Question: I'm fairly new to JavaFX and FXML. I've coded some java swing but that is a long time ago.
To learn something new I'm creating a little board game but I can't seem to line up my GridPane with Rectangles inside it properly (The GridPane is inside a BorderPane).
By that I mean (I believe) my GridPane is not binded properly. As you can see in my screenshot the GridPane doesn't move with the BorderPane when I resize the window.
These are my classes:
Main
'''
public class Main extends Application {
@Override
public void start(Stage primaryStage) throws Exception{
BorderPane root = FXMLLoader.load(getClass().getResource("sample.fxml"));
Scene scene = new Scene(root, 800, 900);
primaryStage.setTitle("Testing");
primaryStage.setScene(scene);
primaryStage.show();
primaryStage.toFront();
}
public static void main(String[] args) {
launch(args);
}
}
'''
Controller:
'''
public class Controller implements Initializable {
@FXML private GridPane gridBoard;
@FXML private BorderPane borderPane;
public void initialize(java.net.URL location,
java.util.ResourceBundle resources) {
gridBoard.prefHeightProperty().bind(borderPane.heightProperty());
gridBoard.prefWidthProperty().bind(borderPane.widthProperty());
}
public void fillBoardEvent(ActionEvent event) {
for(int i = 0; i < 50; i++) {
for(int j = 0; j < 50; j++) {
InitiateCells n;
// This is for creating the rectangles
// and to give some specific cells
// different color
if(i == 24) {
if(j == 19 || j == 20 || j == 21 || j == 22 || j == 23 || j == 24 || j == 25 || j == 26 || j == 27 ||
j == 28 || j == 29) {
n = new InitiateCells("" + i + "/" + j, 12, 12, i, j, 0);
} else {
n = new InitiateCells("" + i + "/" + j, 12, 12, i, j);
}
} else {
n = new InitiateCells("" + i + "/" + j, 12, 12, i, j);
}
}
}
}
public void exitEvent(ActionEvent event) {
System.exit(0);
}
public class InitiateCells extends Rectangle {
private String name;
private double width;
private double height;
public InitiateCells(String name, double width, double height, int rowIndex, int columnIndex) {
super(width, height);
this.name = name;
this.width = width;
this.height = height;
setFill(Color.web("#282828"));
setStroke(Color.web("#3b3b3b"));
setStrokeType(StrokeType.OUTSIDE);
setStrokeWidth(2.0);
gridBoard.add(this, columnIndex, rowIndex);
}
public InitiateCells(String name, double width, double height, int rowIndex, int columnIndex, int value) {
super(width, height);
this.name = name;
this.width = width;
this.height = height;
setFill(Color.web("#282828"));
setStroke(Color.web("#3b3b3b"));
setStrokeType(StrokeType.OUTSIDE);
setStrokeWidth(2.0);
gridBoard.add(this, columnIndex, rowIndex);
}
'''
Sample.fxml
'''
<BorderPane maxHeight="-Infinity" maxWidth="-Infinity" minHeight="-Infinity" minWidth="-Infinity" prefHeight="800.0"
prefWidth="800.0" xmlns="http://javafx.com/javafx/8" xmlns:fx="http://javafx.com/fxml/1"
fx:controller="sample.Controller" fx:id="borderPane">
<center>
<GridPane prefHeight="770.0" prefWidth="800.0" BorderPane.alignment="CENTER" fx:id="gridBoard" >
<children>
</children>
</GridPane>
</center>
<top>
<VBox prefHeight="30.0" prefWidth="800.0" BorderPane.alignment="TOP_CENTER">
<children>
<MenuBar>
<menus>
<Menu text="File">
<items>
<MenuItem text="New Game" onAction="#fillBoardEvent"/>
<MenuItem text="Save as GIF"/>
<MenuItem text="Export statistics"/>
<MenuItem text="Exit" onAction="#exitEvent"/>
</items>
</Menu>
<Menu text="Help">
<items>
<MenuItem text="Game of Life"/>
<MenuItem text="How to play"/>
<MenuItem text="Open Javadoc"/>
</items>
</Menu>
<Menu text="About">
<MenuItem text="Game of Life"/>
<MenuItem text="How to play"/>
<MenuItem text="Open Javadoc"/>
</Menu>
</menus>
</MenuBar>
</children>
</VBox>
</top>
<bottom>
<VBox prefHeight="70.0" prefWidth="800.0" BorderPane.alignment="BOTTOM_CENTER">
<children>
<ProgressBar prefHeight="70.0" prefWidth="800.0" progress="50.0" />
</children>
</VBox>
</bottom>
</BorderPane>
'''
This is the problem; When I try to resize the window, my GridPane and VBox stays in the same place. It should go from edge to edge when I resize the window.
This is how it looks:

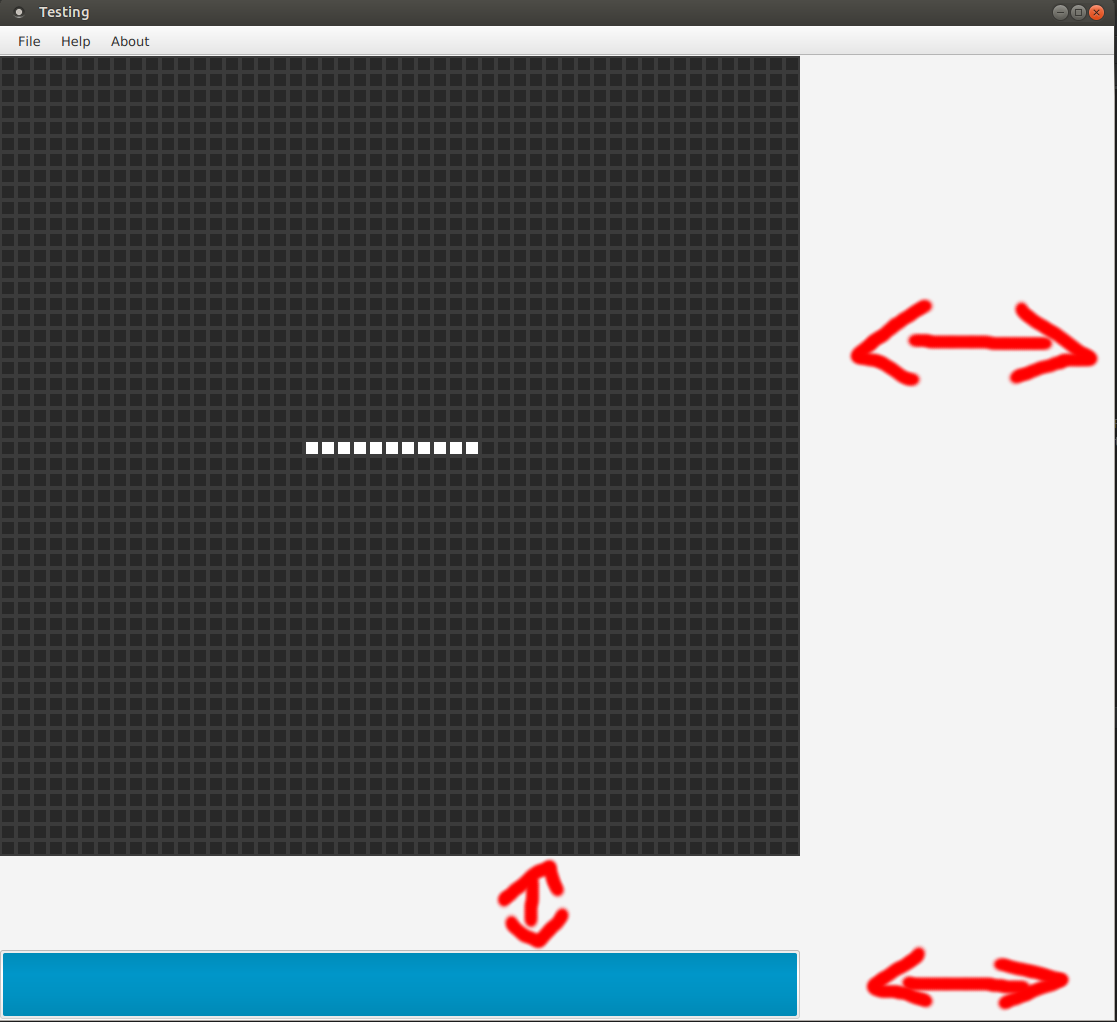
Answer: The problem is not that the grid pane is not resizing: the problem is that when the grid pane resizes, the columns and rows do not resize. Hence the grid pane has lots of blank space after the horizontal space taken up by the columns and after the vertical space taken up by the rows. (This also explains why it's not appearing centered: the grid pane itself is centered in the border pane, but the rows and columns appear in the top left of the grid pane itself.)
You can fix this easily enough by setting the column constraints and row constraints on the grid pane:
'''
public void fillBoardEvent(ActionEvent event) {
int numRows = 50 ;
int numColumns = 50 ;
for (int i = 0 ; i < numRows; i++) {
RowConstraints row = new RowConstraints();
row.setVgrow(Priority.ALWAYS);
gridBoard.getRowConstraints().add(row);
}
for (int j = 0 ; j < numColumns; j++) {
ColumnConstraints col = new ColumnConstraints();
col.setHgrow(Priority.ALWAYS);
gridBoard.getColumnConstraints().add(col);
}
for(int i = 0; i < numRows; i++) {
for(int j = 0; j < numColumns; j++) {
InitiateCells n;
// code as before...
}
}
}
'''
Now the columns and rows will grow, but their content will not. So you end up with space between the cells like this:
<URL>
You can't really fix this easily using 'Rectangle's, because 'Rectangle's are not resizable, and so whatever settings you put on the grid pane, it won't be able to resize the rectangles for you. (You could introduce bindings between the grid pane's size and the rectangles width and height, but that will get very ugly very fast.) I would use 'Region's instead of 'Rectangle's, as 'Region's are resizable. Note that the values you assign as the width and height of the cells are really preferred width and height, since you want them to resize with the window.
A 'Region' does not have 'fill', 'stroke' etc, but it can by styled via CSS, so I would do
'''
public class InitiateCells extends Region {
private String name;
private double width;
private double height;
public InitiateCells(String name, double width, double height, int rowIndex, int columnIndex) {
this.name = name;
this.width = width;
this.height = height;
setPrefSize(width, height);
getStyleClass().add("board-cell");
gridBoard.add(this, columnIndex, rowIndex);
}
public InitiateCells(String name, double width, double height, int rowIndex, int columnIndex, int value) {
this(name, width, height, rowIndex, columnIndex);
pseudoClassStateUpdated(PseudoClass.getPseudoClass("on"), true);
}
}
'''
Now in your main class, add an external stylesheet:
'''
scene.getStylesheets().add(getClass().getResource("board-style.css").toExternalForm());
'''
and add a board-style.css file with
'''
.board-cell {
-fx-background-color: #3b3b3b, #282828 ;
-fx-background-insets: 0, 2 ;
}
.board-cell:on {
-fx-background-color: #3b3b3b, white ;
-fx-background-insets: 0, 2 ;
}
'''